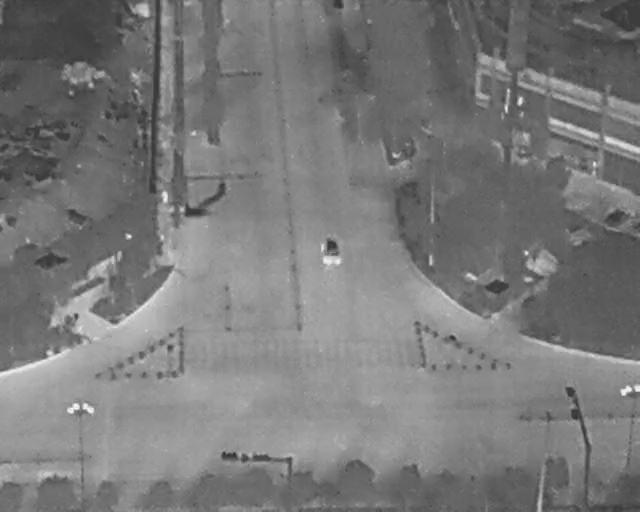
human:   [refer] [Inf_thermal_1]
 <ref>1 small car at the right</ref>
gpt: <box>[[93, 40, 97, 44, 53]]</box>